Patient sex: M
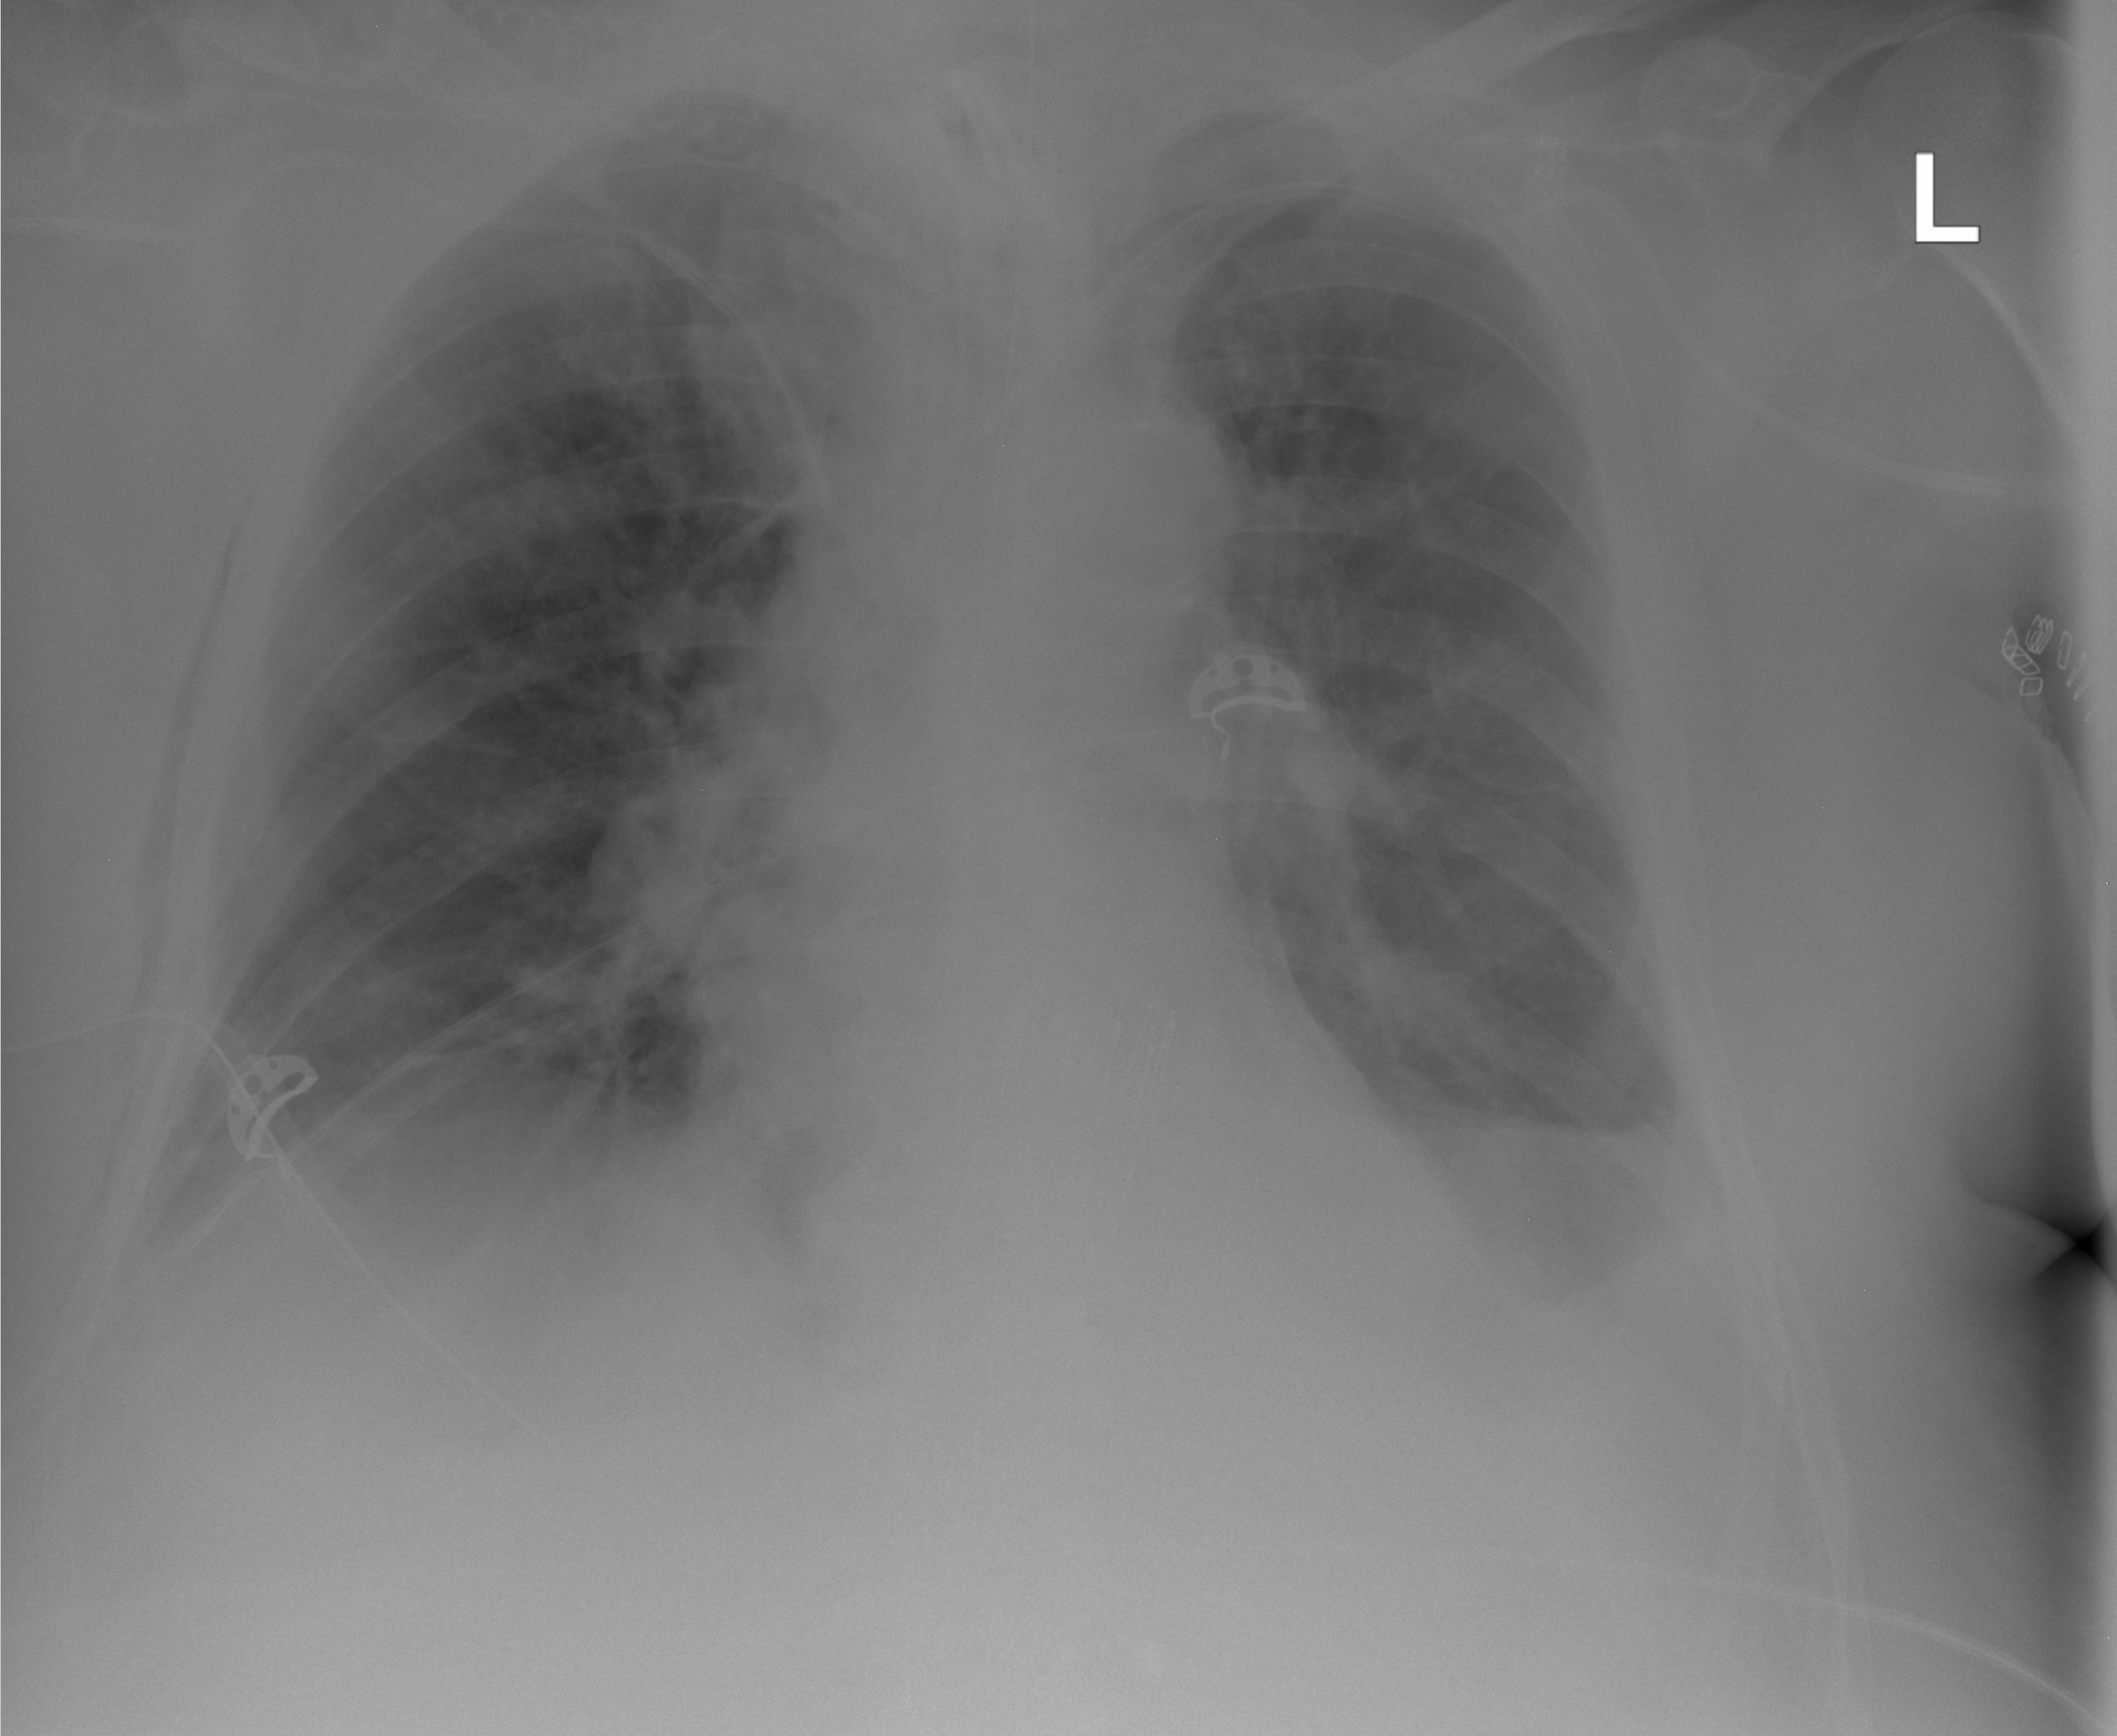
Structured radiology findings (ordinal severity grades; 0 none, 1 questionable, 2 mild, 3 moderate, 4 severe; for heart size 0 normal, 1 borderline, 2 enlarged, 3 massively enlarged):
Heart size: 2
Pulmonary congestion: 0
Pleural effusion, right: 2
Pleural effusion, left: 2
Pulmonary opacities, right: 0
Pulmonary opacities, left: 0
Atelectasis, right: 2
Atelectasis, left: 2